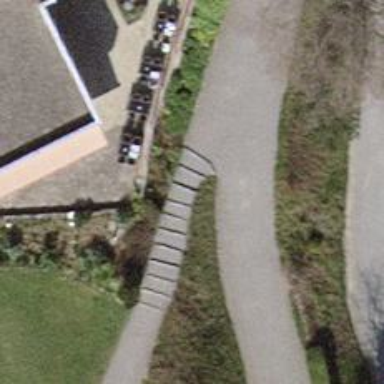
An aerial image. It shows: Road with steps.